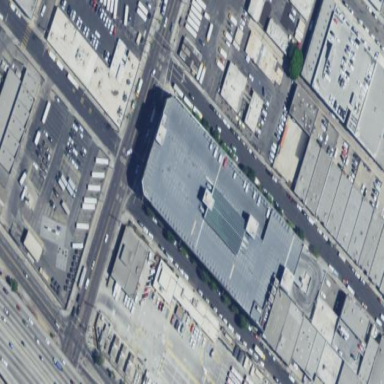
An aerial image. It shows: Retail building with parking area.